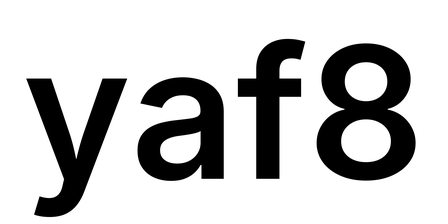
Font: Inter_SemiBold